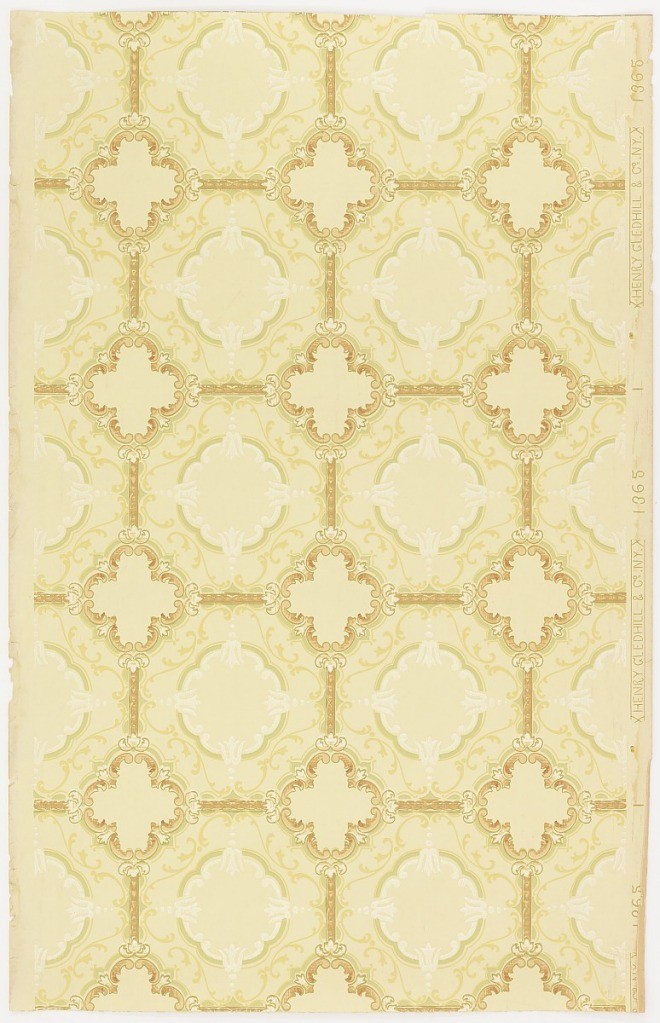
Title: Ceiling paper
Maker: Henry Gledhill & Co., 1889 – 1900
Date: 1905–1915
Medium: Machine-printed paper, liquid mica
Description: Circular design printed in octagonal framework. A quatrefoil motif is over the junction. Printed in tan, green and white mica on an off-white ground.